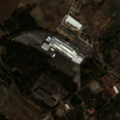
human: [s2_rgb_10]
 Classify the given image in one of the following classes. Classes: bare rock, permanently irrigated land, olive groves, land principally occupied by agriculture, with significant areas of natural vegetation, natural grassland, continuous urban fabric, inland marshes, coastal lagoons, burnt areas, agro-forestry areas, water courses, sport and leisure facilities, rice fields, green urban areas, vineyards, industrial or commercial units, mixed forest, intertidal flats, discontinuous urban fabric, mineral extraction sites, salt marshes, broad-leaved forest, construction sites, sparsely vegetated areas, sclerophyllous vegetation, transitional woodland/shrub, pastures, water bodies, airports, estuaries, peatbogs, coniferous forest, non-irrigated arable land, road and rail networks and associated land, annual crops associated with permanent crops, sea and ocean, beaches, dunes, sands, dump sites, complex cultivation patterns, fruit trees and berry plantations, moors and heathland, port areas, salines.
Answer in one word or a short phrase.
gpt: discontinuous urban fabric, industrial or commercial units, permanently irrigated land, vineyards, complex cultivation patterns, land principally occupied by agriculture, with significant areas of natural vegetation, transitional woodland/shrub